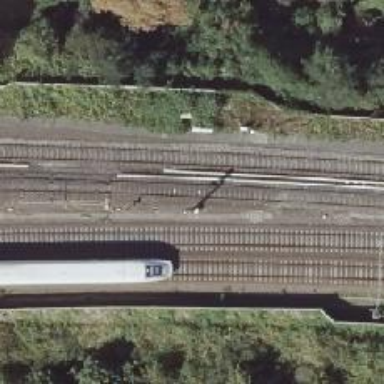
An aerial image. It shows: Railway signal.